Question: I have so many UITextField in my App.
I don't want to allow user to enter special characters those textfields.
I know, I can use delegate method of UITextFiled and validate it, But this approach is feasible for 5-8 UITextFiled not for 15-20.
I want to validate those(15-20) using and as below links:-
<URL>
<URL>
I tried and create UICategory of UITextFiled as below:-
'''
@interface UITextField (RunTimeExtension)
@property(nonatomic,assign) BOOL *isAllowedSpecialCharacters;
@end
'''
'''
-(void)setIsAllowedSpecialCharacters:(BOOL *)isAllowedSpecialCharacters{
-(BOOL)isIsAllowedSpecialCharacters{
if(self.isAllowedSpecialCharacters){
NSCharacterSet *characterSet = [[NSCharacterSet alphanumericCharacterSet] invertedSet];
NSString *filtered = [[self.text componentsSeparatedByCharactersInSet:characterSet] componentsJoinedByString:@""];
return [self.text isEqualToString:filtered] || [self.text isEqualToString:@" "];
}else{
return NO;
}
}
'''
and add this attribute in RuntimeAttribute as below image:

But didn't work, if this property is checked or not.
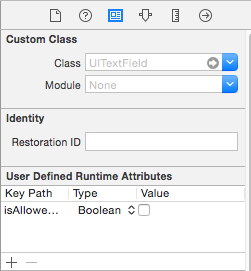
Answer: There are many mistakes in your code. See my answer for corrections.
'''
#import <UIKit/UIKit.h>
@interface UITextField (SpecialCharacters)
@property(nonatomic,assign) NSNumber *allowSpecialCharacters;
//here you were using BOOL *
@end
'''
'''
#import "UITextField+SpecialCharacters.h"
#import <objc/runtime.h>
@implementation UITextField (SpecialCharacters)
static void *specialCharKey;
-(void) setAllowSpecialCharacters:(NSNumber *)allowSpecialCharacters{
objc_setAssociatedObject(self, &specialCharKey, allowSpecialCharacters, OBJC_ASSOCIATION_RETAIN_NONATOMIC);
}
-(NSNumber *) allowSpecialCharacters{
return objc_getAssociatedObject(self, &specialCharKey);
}
@end
'''
> Always set the names for getter and setter as per the standards.
In your ViewController, set delegate for textfield and implement following delegate method as per your requirement:
'''
-(BOOL) textField:(UITextField *)textField shouldChangeCharactersInRange:(NSRange)range replacementString:(NSString *)string
{
if([textField.allowSpecialCharacters boolValue]){
NSCharacterSet *characterSet = [[NSCharacterSet alphanumericCharacterSet] invertedSet];
NSString *filtered = [[textField.text componentsSeparatedByCharactersInSet:characterSet] componentsJoinedByString:@""];
return [textField.text isEqualToString:filtered] || [textField.text isEqualToString:@" "];
}else{
return NO;
}
}
'''
In storyboard/nib, you should set runtime attribute as in snapshot. You can set value to 1 or 0 as per your requirement.

This is working fine at my side. Hope it solves your problem. Thanks.